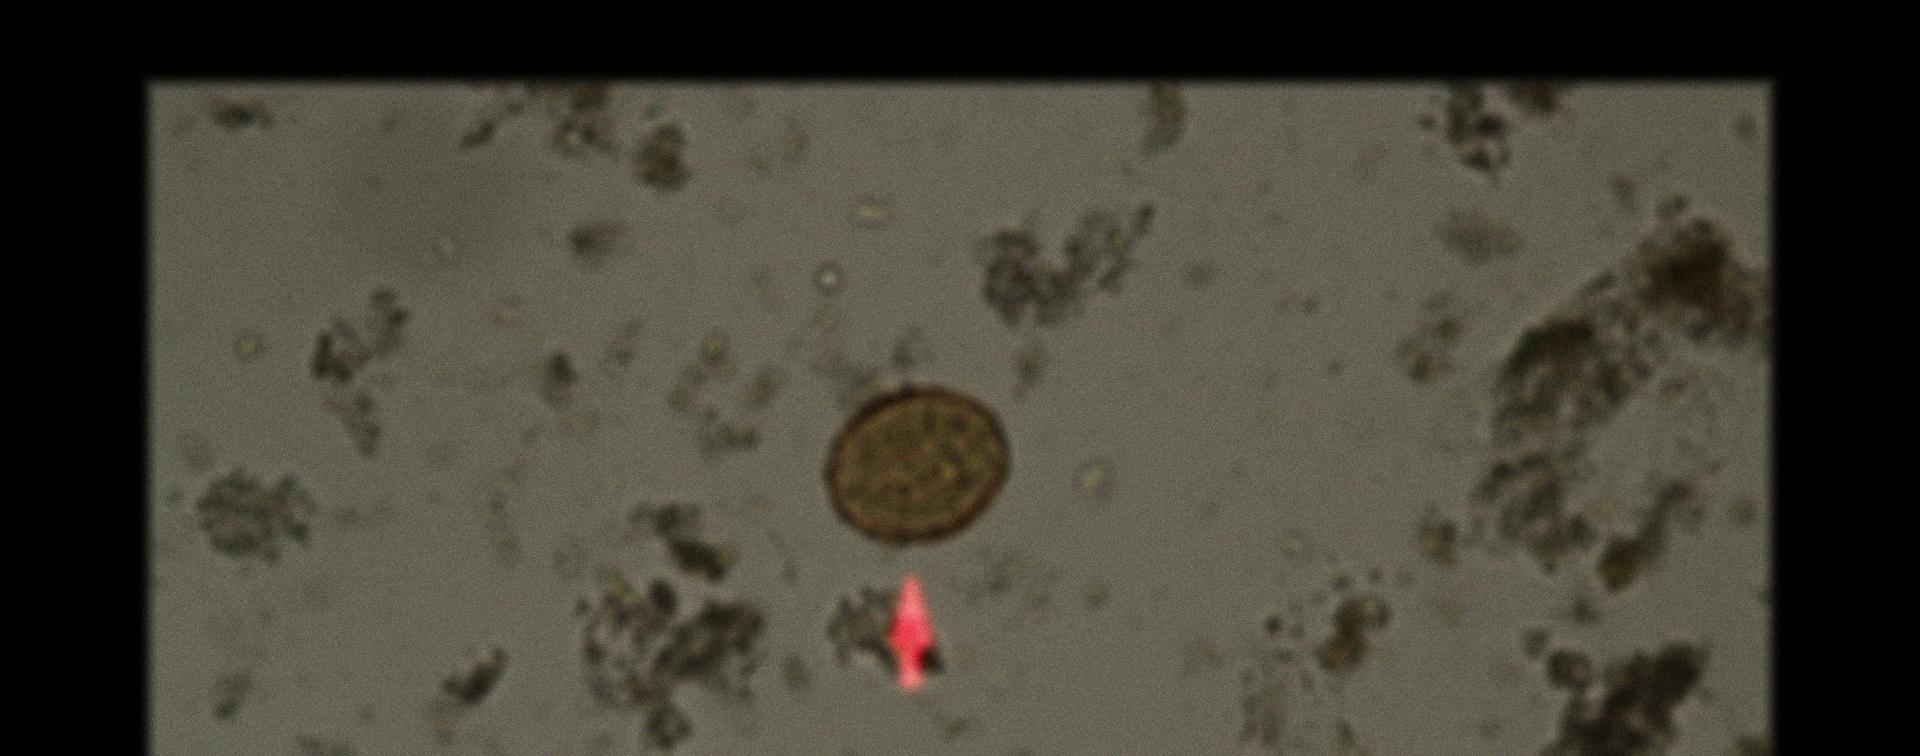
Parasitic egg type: Ascaris lumbricoides